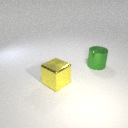
large yellow metal cube to the left of large green metal cylinder